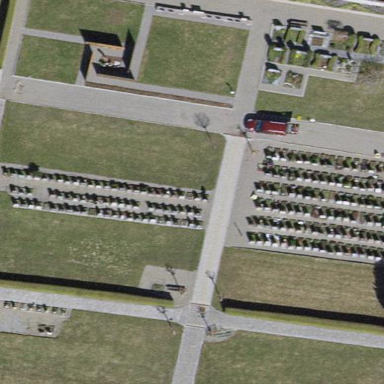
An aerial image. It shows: Cemetery.